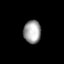
Tissue: lung
Cell type: Fibroblasts
Senescence score: 0.6284
Nuclear area (px): 390
Mean DAPI intensity: 162.728